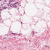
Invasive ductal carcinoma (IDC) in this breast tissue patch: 0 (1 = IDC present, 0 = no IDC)